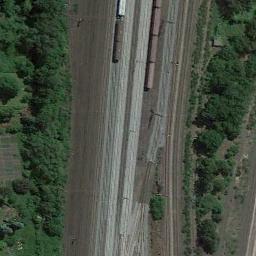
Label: railway